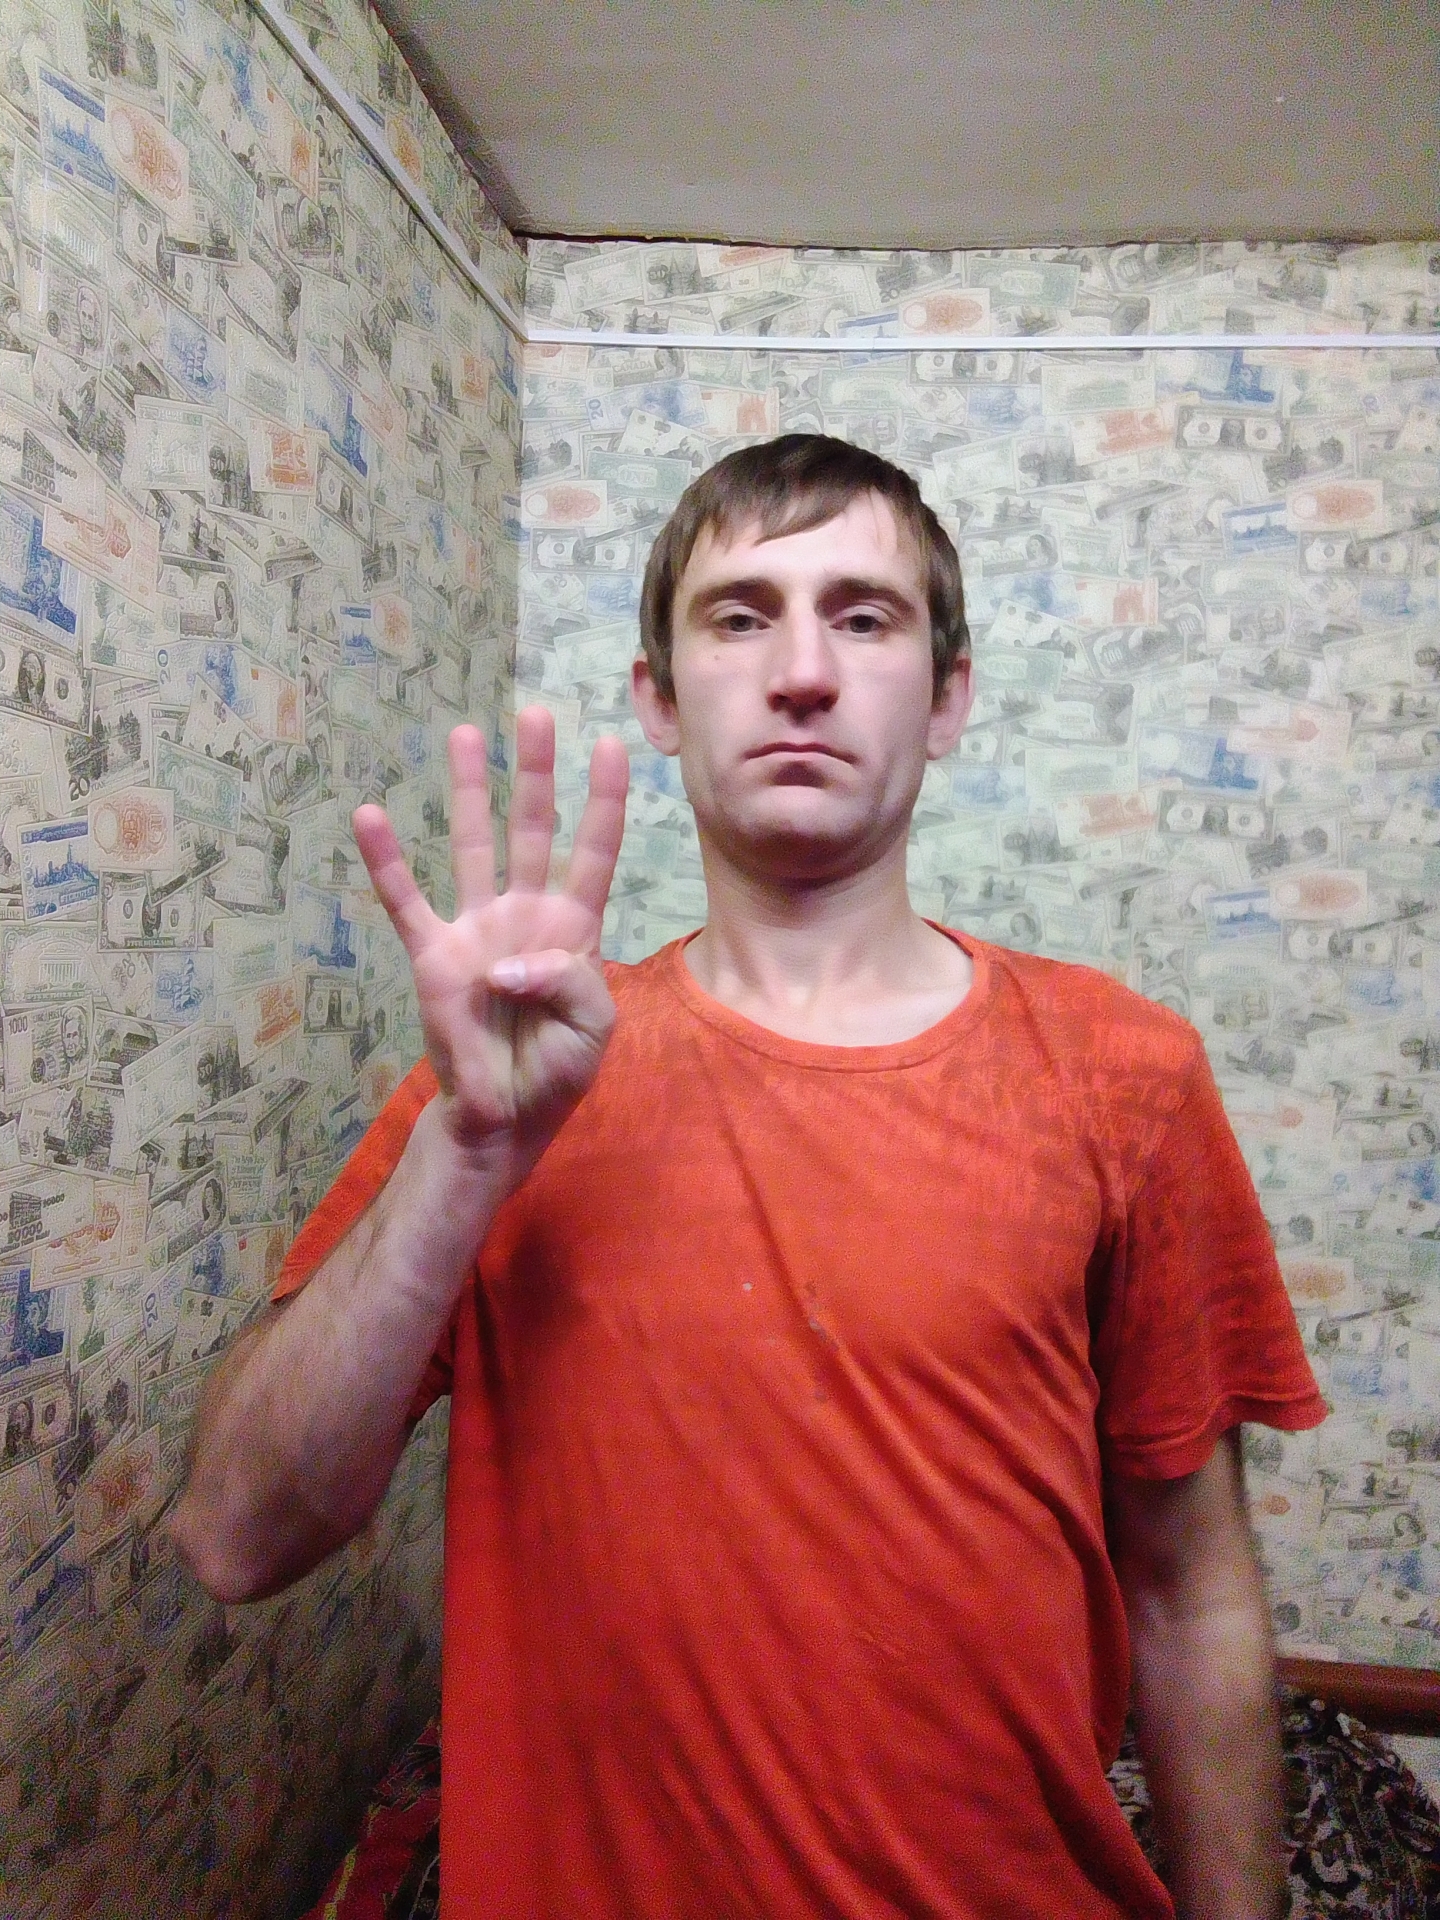
Label: noise